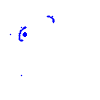
Particle: proton